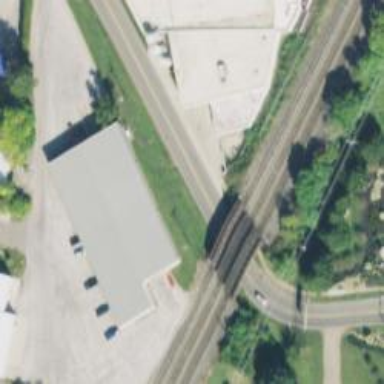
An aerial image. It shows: Railway bridge over siding railway service.